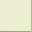
Piece: xx